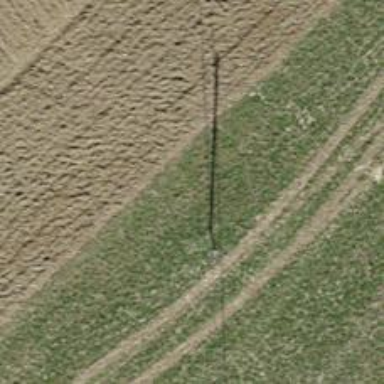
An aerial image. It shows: Power pole.